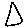
Label: triangle